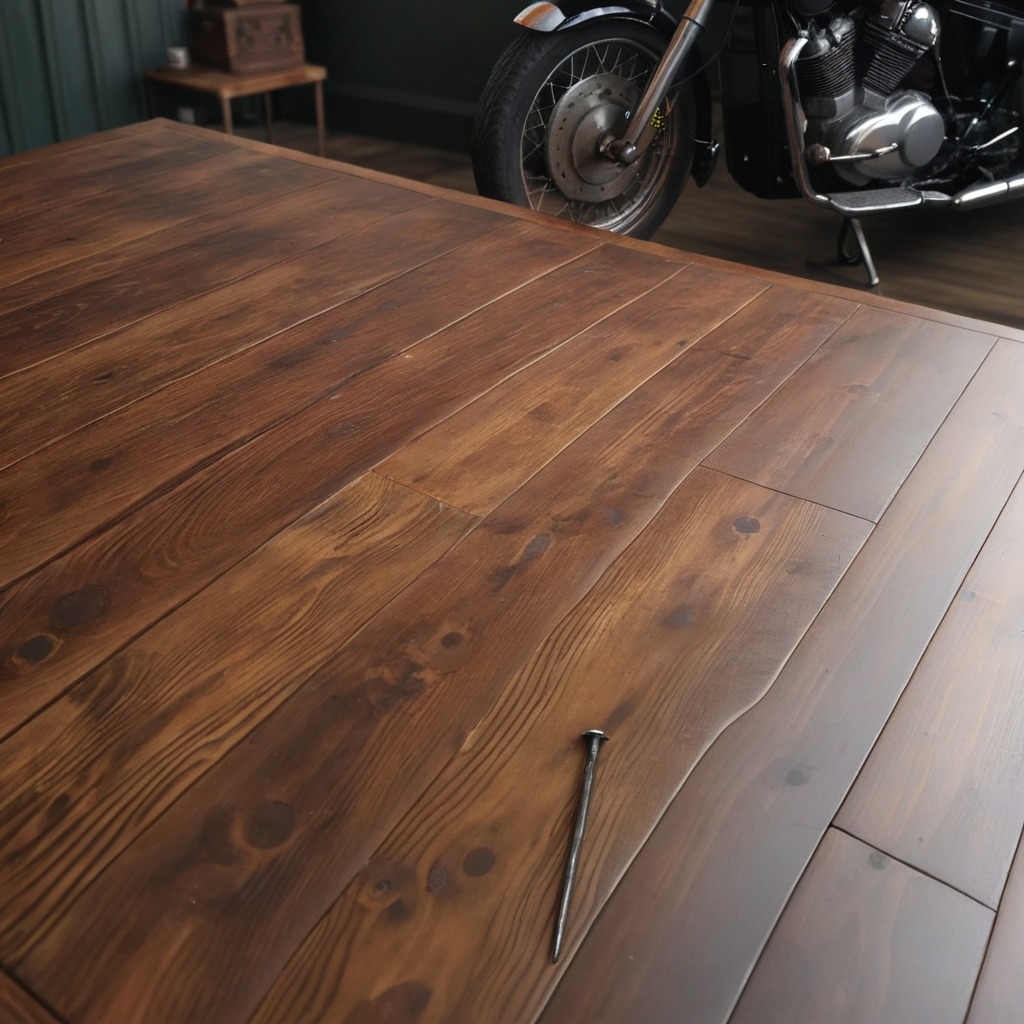
A nail lying on a wooden table in a vintage motorcycle garage.